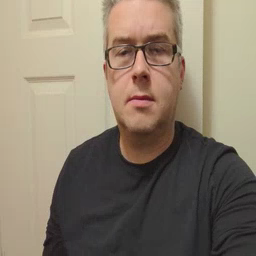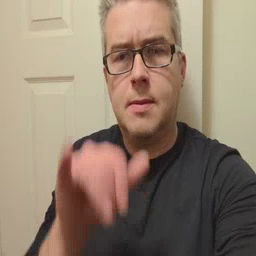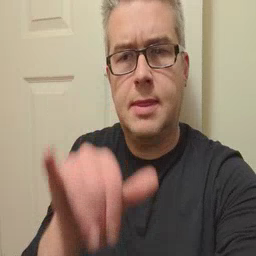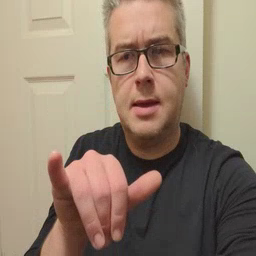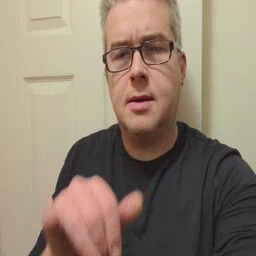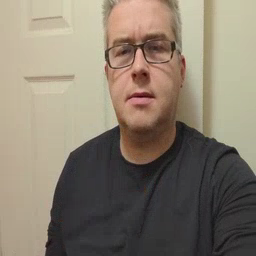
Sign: that